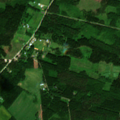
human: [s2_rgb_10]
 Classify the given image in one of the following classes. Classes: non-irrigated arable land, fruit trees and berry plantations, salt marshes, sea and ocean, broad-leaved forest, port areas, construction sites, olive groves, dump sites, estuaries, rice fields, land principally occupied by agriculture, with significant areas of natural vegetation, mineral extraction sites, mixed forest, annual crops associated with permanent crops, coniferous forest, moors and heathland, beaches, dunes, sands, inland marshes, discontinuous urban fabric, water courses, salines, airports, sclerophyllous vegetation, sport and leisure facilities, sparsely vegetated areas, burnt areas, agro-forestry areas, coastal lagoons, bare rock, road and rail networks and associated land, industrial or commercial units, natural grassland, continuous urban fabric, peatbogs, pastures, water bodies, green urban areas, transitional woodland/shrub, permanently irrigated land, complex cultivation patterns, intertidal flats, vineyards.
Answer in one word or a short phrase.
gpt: land principally occupied by agriculture, with significant areas of natural vegetation, coniferous forest, mixed forest, transitional woodland/shrub